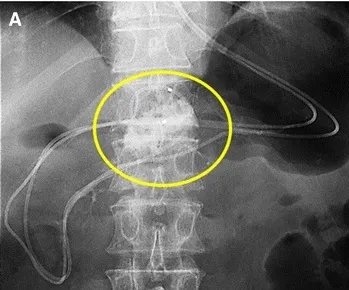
Endoscopic approach for pancreatic pseudocyst. A; Two drainage tubes were inserted into the pancreatic pseudocyst and main pancreatic duct through the ampulla of Vater.
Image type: radiology (x_ray)